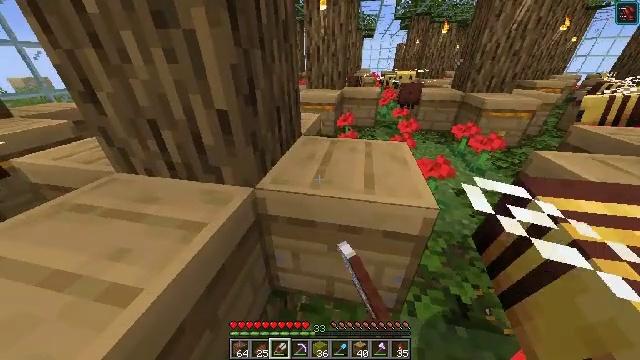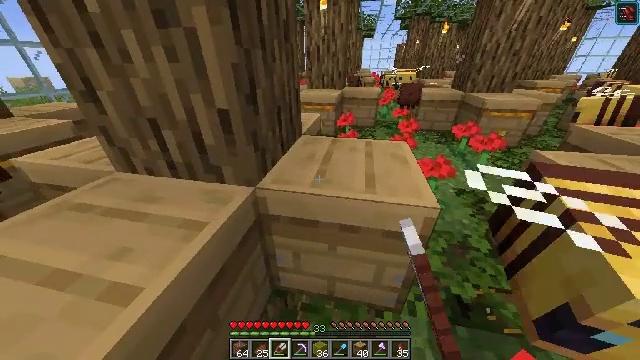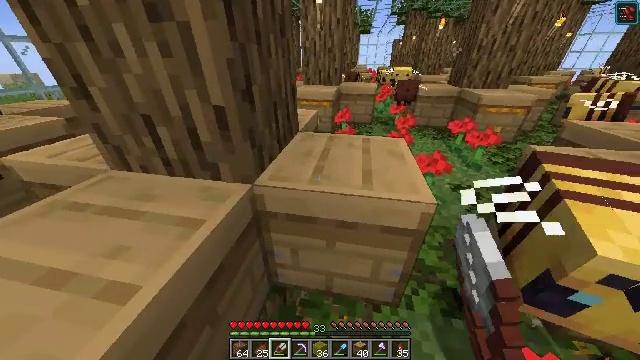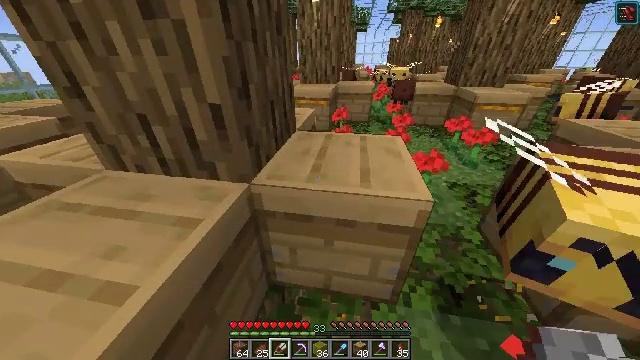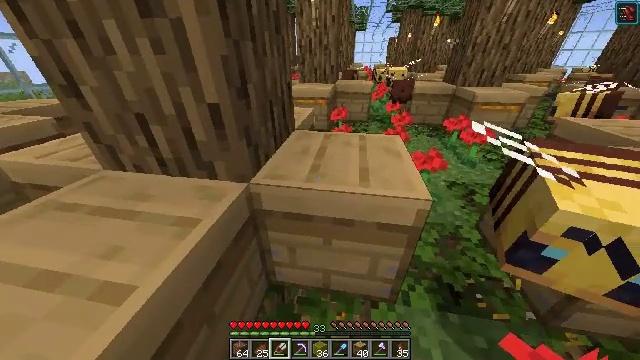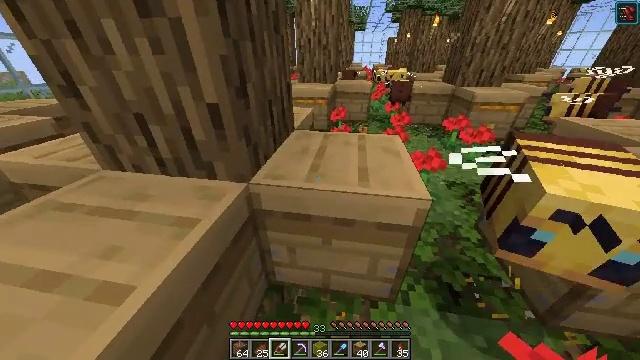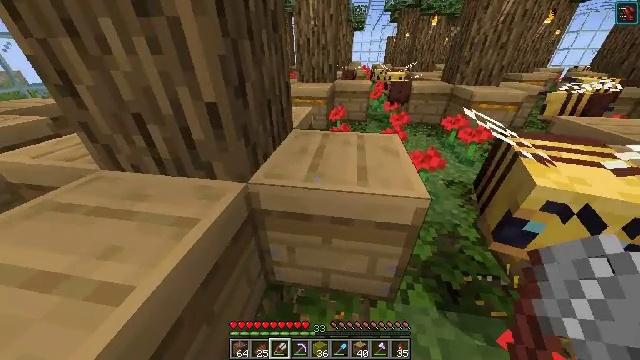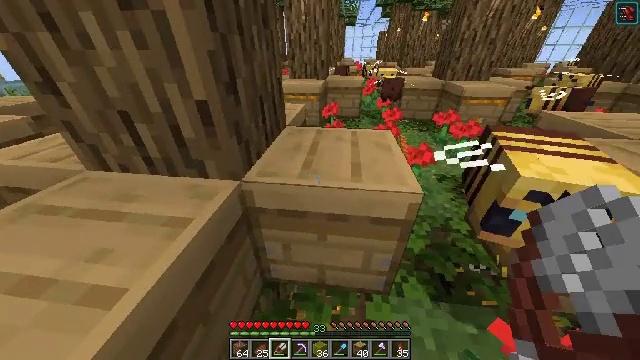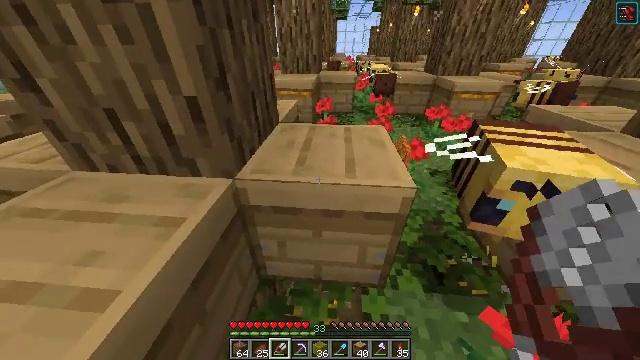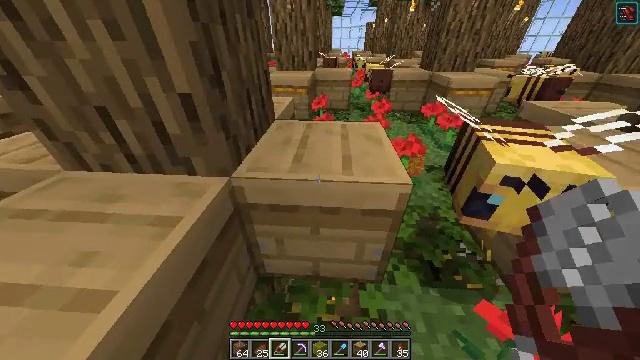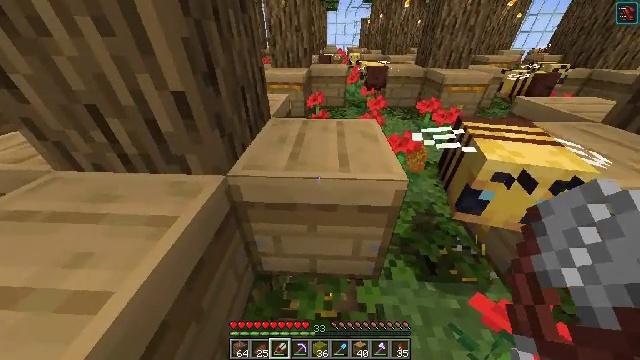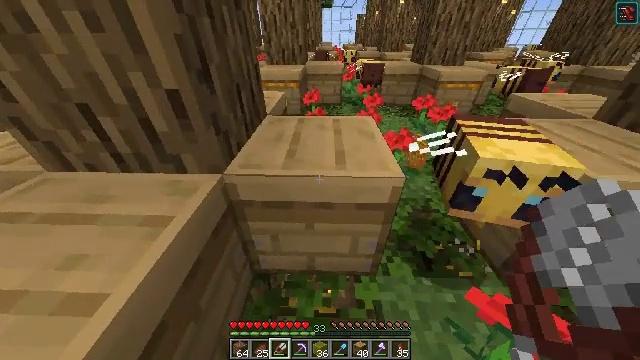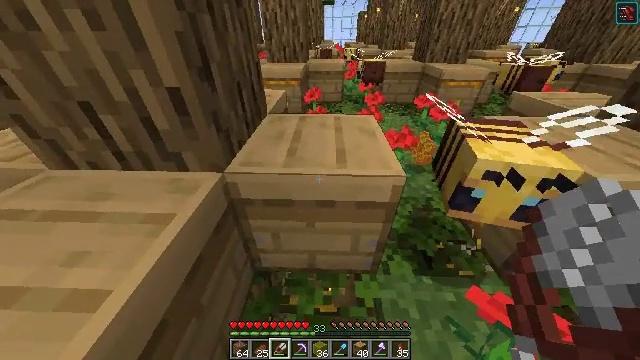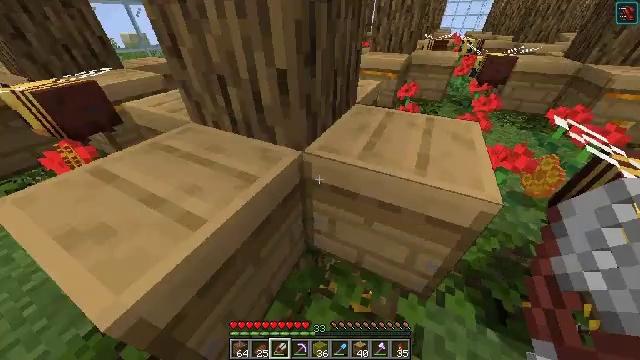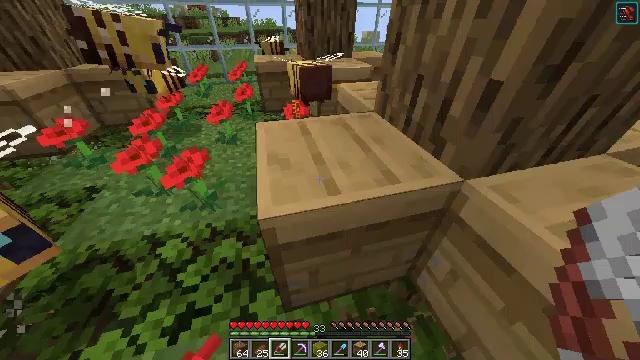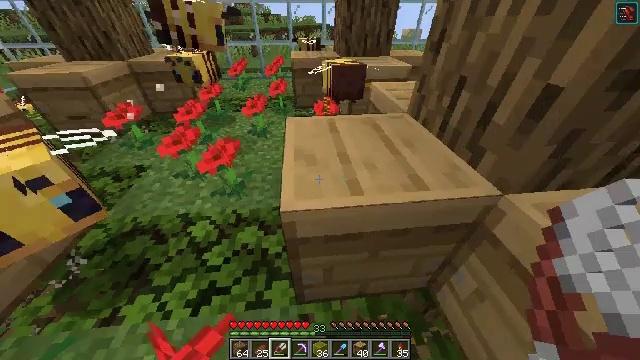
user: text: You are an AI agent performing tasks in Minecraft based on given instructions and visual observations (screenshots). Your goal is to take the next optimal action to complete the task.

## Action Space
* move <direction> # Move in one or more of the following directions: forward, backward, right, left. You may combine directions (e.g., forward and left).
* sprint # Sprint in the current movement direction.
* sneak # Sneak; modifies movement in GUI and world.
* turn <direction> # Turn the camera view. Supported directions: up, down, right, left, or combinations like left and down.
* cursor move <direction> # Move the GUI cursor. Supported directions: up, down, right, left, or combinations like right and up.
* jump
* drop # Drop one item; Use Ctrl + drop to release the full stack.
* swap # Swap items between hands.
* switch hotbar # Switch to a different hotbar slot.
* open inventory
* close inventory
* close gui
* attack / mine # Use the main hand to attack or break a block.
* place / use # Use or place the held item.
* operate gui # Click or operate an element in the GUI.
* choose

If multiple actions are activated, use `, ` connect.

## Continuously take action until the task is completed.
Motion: motion action
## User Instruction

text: Organize honeycombs in a 2x2 pattern to craft a honeycomb block.
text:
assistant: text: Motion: attack / mine
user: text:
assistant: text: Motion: attack / mine
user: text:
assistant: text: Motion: attack / mine
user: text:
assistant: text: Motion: attack / mine
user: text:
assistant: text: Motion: attack / mine
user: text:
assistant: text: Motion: attack / mine
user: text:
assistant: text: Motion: turn right, attack / mine
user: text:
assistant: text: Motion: turn right and down, attack / mine
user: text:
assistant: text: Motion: turn right, attack / mine
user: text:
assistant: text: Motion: turn right, attack / mine
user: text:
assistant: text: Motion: turn right, attack / mine
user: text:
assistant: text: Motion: attack / mine
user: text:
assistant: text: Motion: turn left and down, attack / mine
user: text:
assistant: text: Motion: turn left, attack / mine
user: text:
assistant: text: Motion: turn left, attack / mine
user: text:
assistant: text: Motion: move left, attack / mine
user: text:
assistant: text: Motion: move left, attack / mine
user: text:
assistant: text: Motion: move forward and move left, turn right, attack / mine
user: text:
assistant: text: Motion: move forward and move left, turn right, attack / mine
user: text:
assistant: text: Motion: move forward, turn right, attack / mine
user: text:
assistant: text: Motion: move forward, turn right, attack / mine
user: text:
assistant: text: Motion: move forward, turn right, attack / mine
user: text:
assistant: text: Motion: move forward, turn right, attack / mine
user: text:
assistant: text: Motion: move forward, turn right, attack / mine
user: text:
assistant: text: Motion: move forward, turn right, attack / mine
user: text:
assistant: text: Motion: move forward and move left, attack / mine
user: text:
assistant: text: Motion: move forward and move left, turn right, attack / mine
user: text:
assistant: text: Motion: move forward and move left, turn right, attack / mine
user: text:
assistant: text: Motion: move forward, turn right, attack / mine
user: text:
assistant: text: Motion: move forward, turn right, attack / mine